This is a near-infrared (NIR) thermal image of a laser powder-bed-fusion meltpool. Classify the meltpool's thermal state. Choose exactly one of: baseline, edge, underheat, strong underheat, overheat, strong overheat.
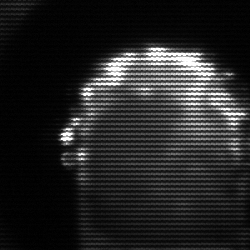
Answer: baseline